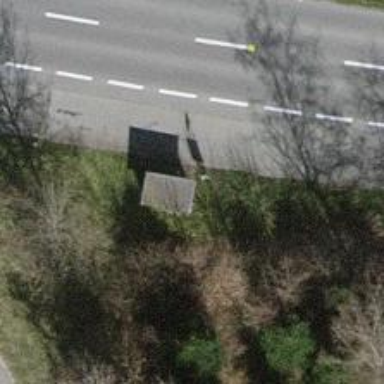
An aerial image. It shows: Bus stop along the road.